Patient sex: M
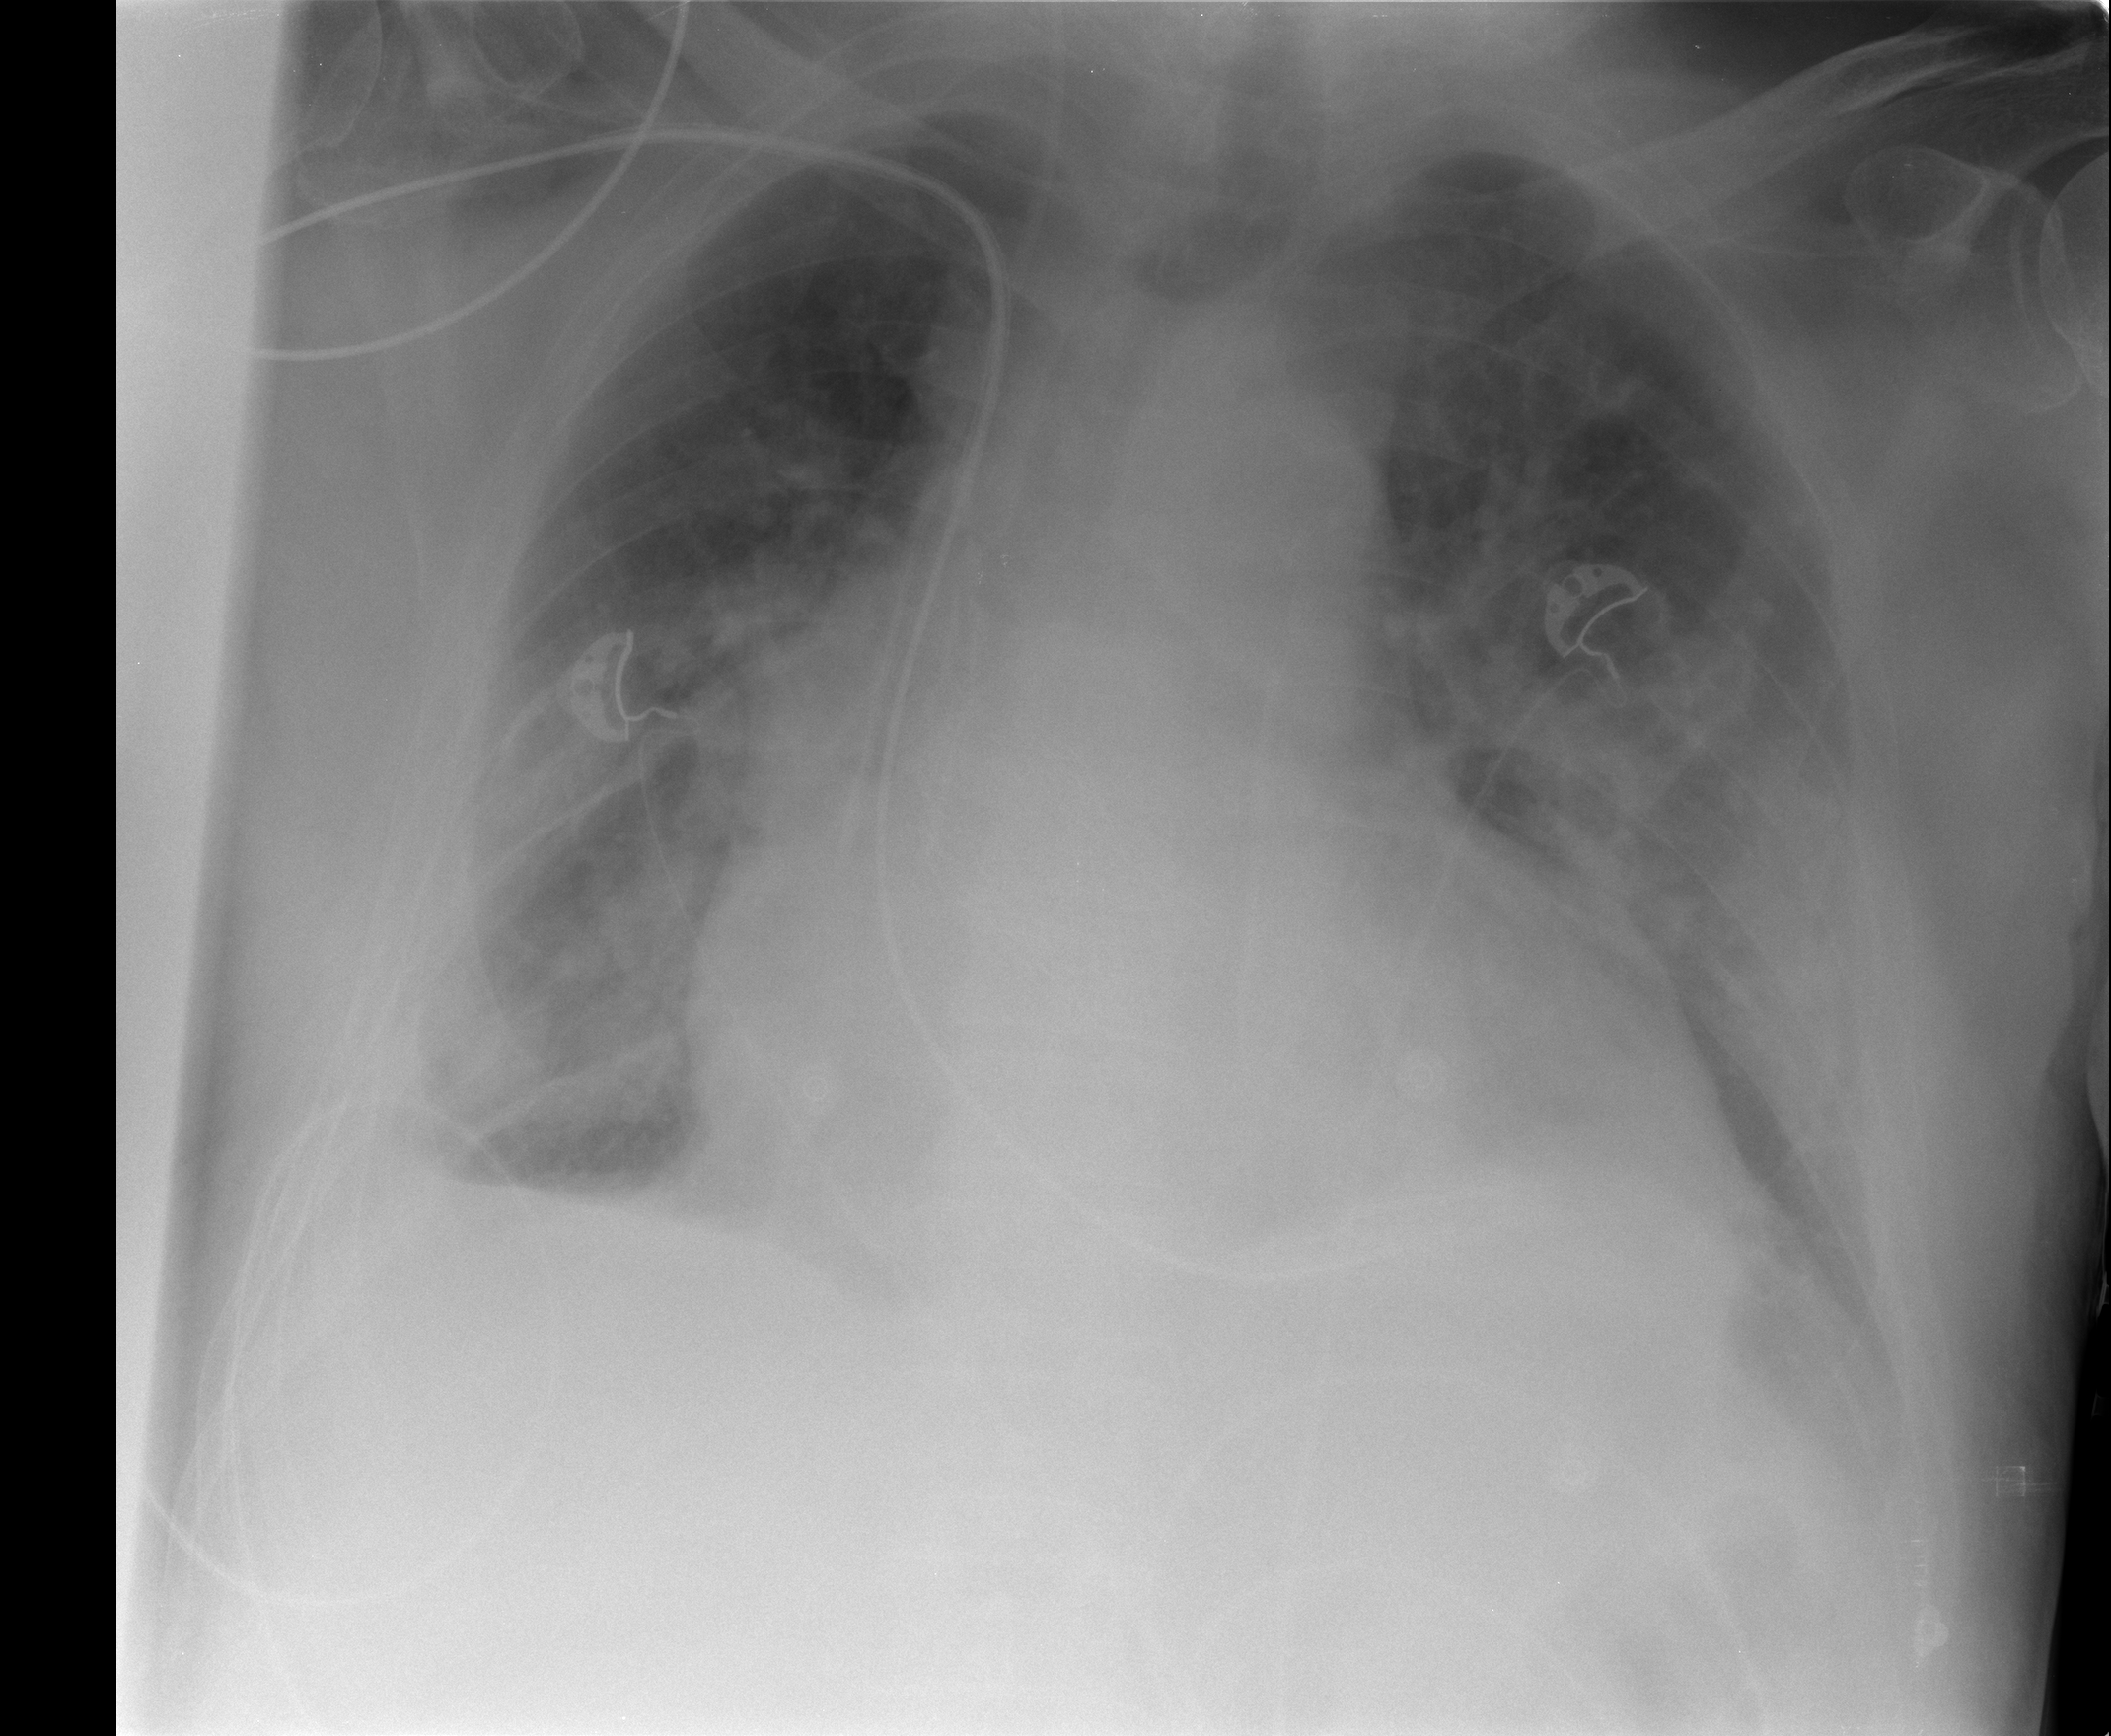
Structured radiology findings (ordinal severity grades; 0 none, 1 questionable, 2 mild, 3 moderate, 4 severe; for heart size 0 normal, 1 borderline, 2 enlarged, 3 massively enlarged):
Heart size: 3
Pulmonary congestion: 3
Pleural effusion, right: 2
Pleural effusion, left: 1
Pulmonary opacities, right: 3
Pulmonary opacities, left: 3
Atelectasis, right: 3
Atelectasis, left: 3